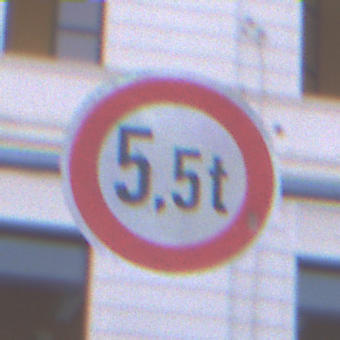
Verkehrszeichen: TatsaechlicheMasse
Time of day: SunriseSunset
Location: Outdoor (Urban)
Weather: PartlyCloudy
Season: NotSpecified
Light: Natural